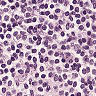
Metastatic tissue present: no